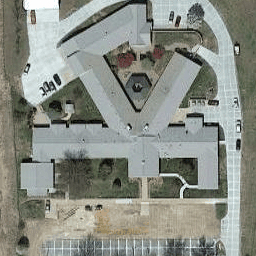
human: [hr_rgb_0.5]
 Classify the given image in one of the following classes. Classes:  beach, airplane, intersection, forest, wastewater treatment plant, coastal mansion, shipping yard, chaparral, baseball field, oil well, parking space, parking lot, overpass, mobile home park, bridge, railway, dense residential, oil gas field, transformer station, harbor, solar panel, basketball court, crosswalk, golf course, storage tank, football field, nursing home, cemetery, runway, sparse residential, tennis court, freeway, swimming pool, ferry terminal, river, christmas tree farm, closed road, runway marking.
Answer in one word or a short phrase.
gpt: nursing home